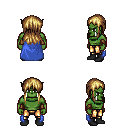
a pixel art fantasy rpg character, male body template, orc, green skin, blue cape, gold greaves, blonde unkempt hairstyle, leather bracers, black shoes, four views (front, back, left, right), 2x2 character sprite sheet, small pixel art, hard edges, no anti-aliasing